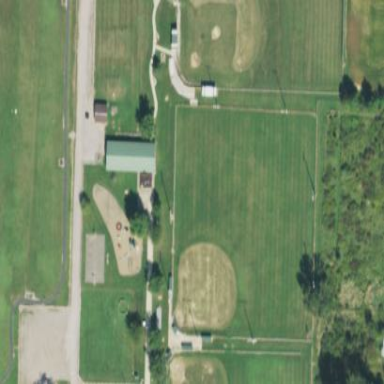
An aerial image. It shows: Baseball pitch for leisure land.